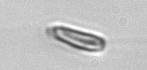
Label: Chrysochromulina